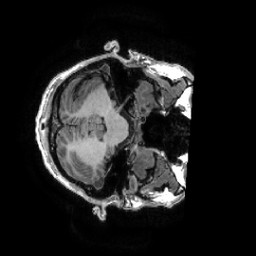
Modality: T1w
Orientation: axial
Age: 31
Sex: male
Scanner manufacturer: ge
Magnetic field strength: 3 T
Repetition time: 0.0073 s
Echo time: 0.003 s